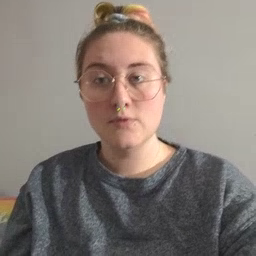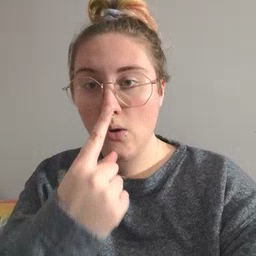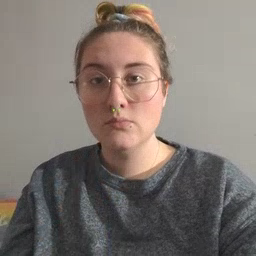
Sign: nose